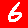
Digit: 6